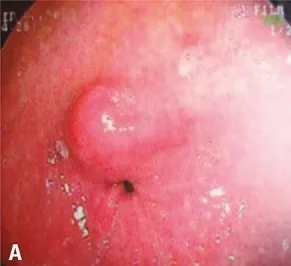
(A) Endoscopy showing a bulge in gastric antrum adjacent to the pylorus.
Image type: endoscopy (gi_endoscopy)